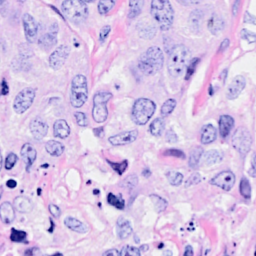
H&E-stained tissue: Breast